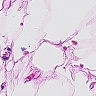
Metastatic tissue present: no